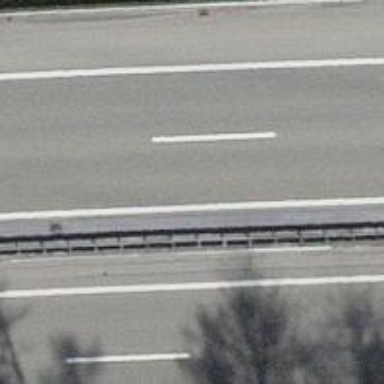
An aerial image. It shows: View of motorway.